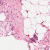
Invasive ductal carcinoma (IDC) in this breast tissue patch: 1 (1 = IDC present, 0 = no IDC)